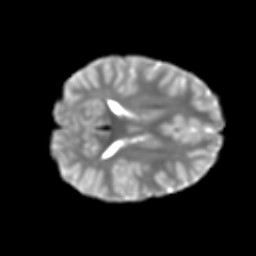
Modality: T2w
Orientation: axial
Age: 13
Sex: male
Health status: ill
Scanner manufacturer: ge
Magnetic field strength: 3 T
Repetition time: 6.752 s
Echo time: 0.079 s